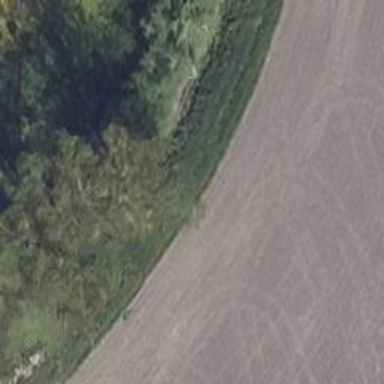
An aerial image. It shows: Row of trees in natural setting.